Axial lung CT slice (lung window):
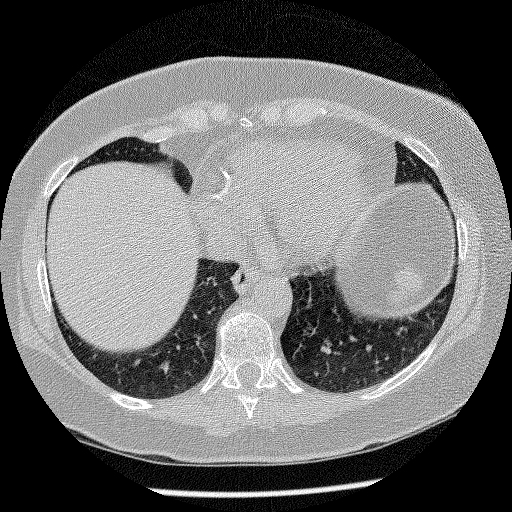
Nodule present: no